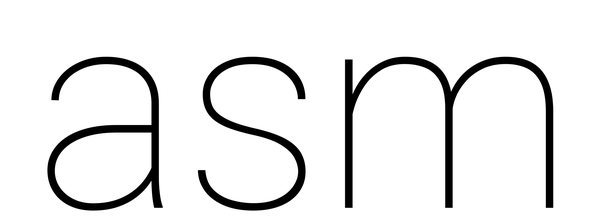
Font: Roboto_Thin